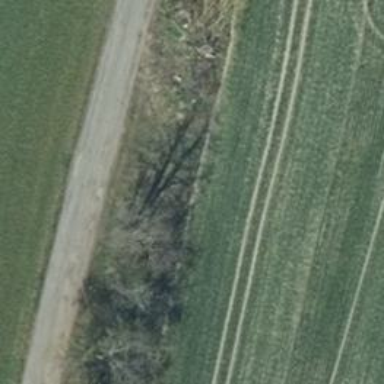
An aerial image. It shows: Row of deciduous broadleaved trees.